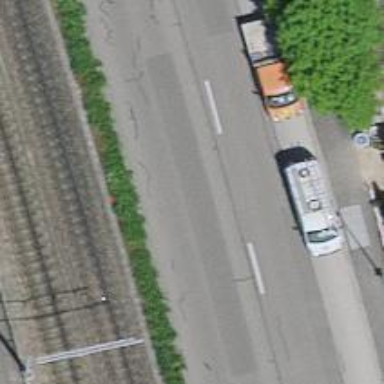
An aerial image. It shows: Primary road with asphalt surface.